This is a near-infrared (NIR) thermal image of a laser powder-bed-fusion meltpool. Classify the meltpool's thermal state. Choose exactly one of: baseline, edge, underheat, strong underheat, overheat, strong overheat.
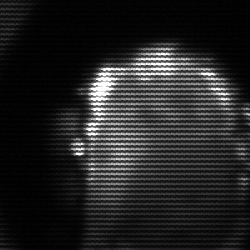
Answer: baseline